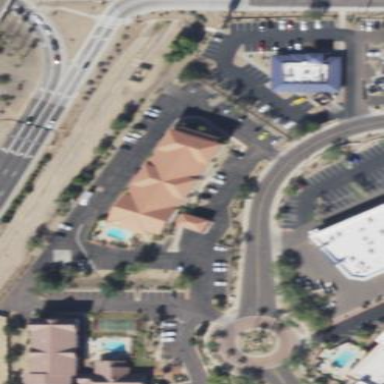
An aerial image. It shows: Hotel building.